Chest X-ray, AP view. Patient: 67 years old, sex F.
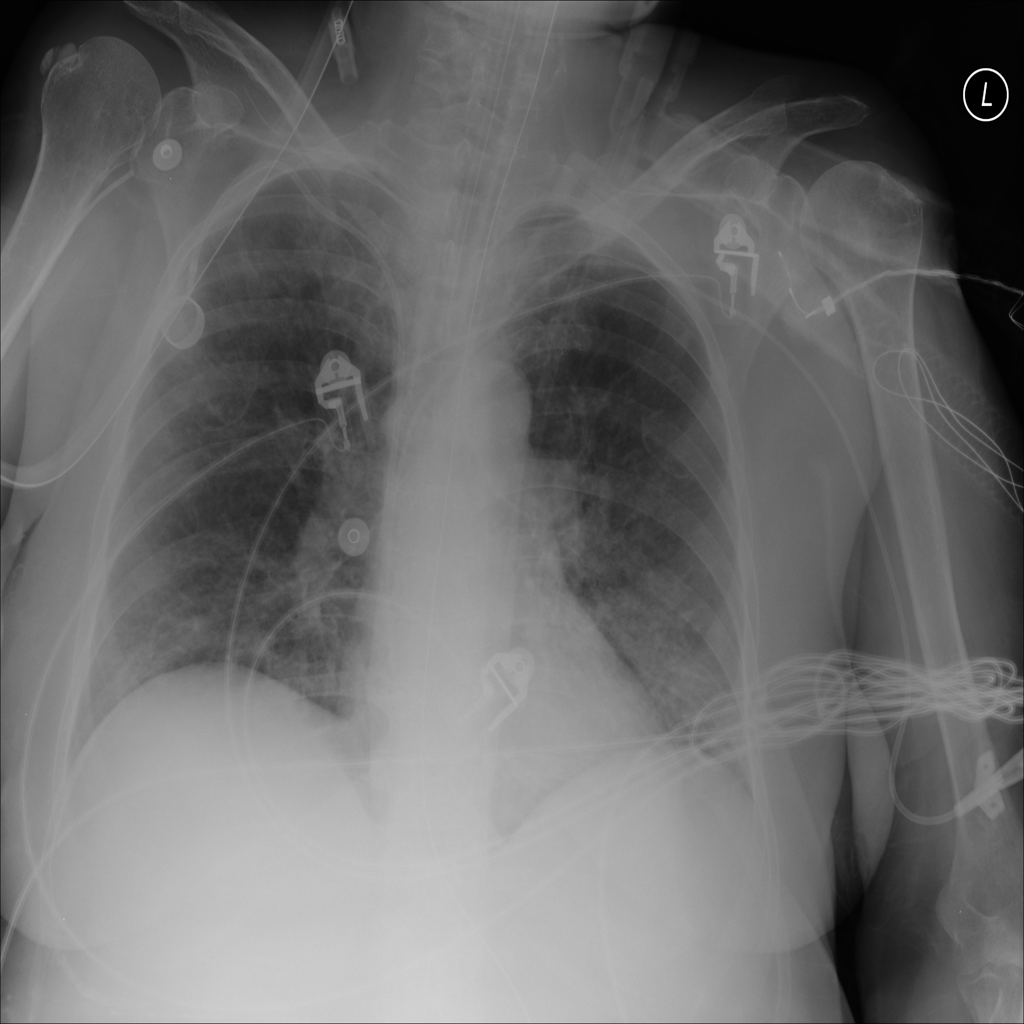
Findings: No Finding